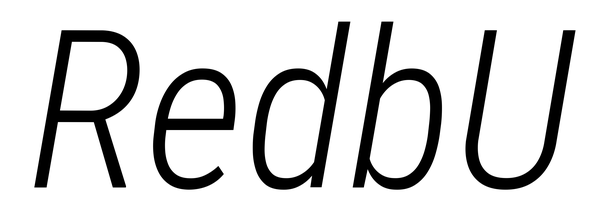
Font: Roboto-Italic_Condensed_Light_Italic